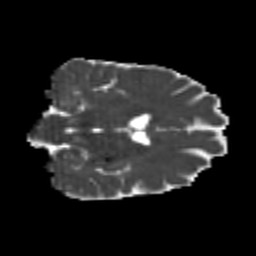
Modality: MD
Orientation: coronal
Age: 24
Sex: male
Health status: healthy
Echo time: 0.074 s